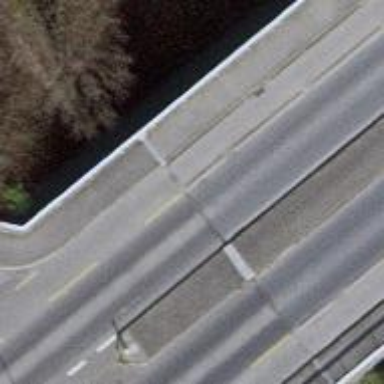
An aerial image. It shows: Secondary road with asphalt surface crossing over bridge. There is track for cyclists on the right.